Interaction volume radius: 10 \u00c5
Interaction volume height: 20 \u00c5
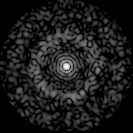
Disorder parameter: 0.8474